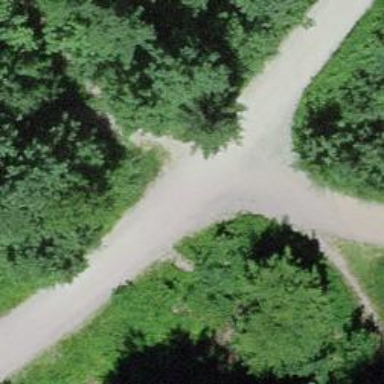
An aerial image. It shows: Path for forestry vehicles.